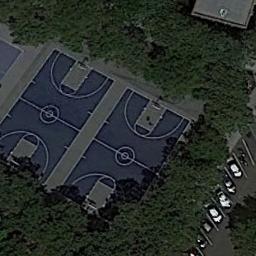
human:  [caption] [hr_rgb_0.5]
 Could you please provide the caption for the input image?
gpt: There are many big trees near the basketball court .

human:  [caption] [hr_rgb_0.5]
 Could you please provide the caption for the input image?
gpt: There are two basketball courts surrounded by many trees next to a parking lot .

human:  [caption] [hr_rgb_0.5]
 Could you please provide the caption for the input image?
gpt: The basketball courts are surrounded by the trees,Next to the parking lot .

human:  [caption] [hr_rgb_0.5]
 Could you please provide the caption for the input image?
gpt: Two basketball courts surrounded by some trees and a parking lot beside .

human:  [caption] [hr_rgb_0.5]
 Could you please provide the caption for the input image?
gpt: Many cars are in the parking lot next to two basketball courts .